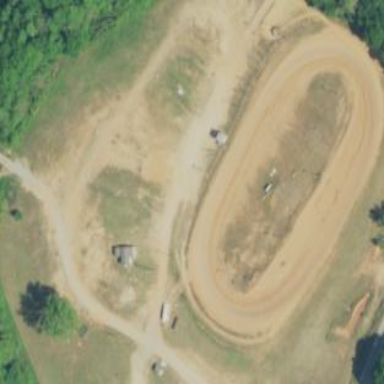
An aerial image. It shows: Karting track located in leisure land area.